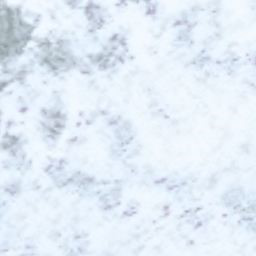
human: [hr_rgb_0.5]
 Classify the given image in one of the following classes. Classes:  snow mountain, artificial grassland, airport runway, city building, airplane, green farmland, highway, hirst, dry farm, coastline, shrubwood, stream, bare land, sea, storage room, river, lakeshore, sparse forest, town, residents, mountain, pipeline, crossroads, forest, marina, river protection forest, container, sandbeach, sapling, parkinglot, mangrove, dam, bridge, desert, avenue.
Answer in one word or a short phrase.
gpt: snow mountain